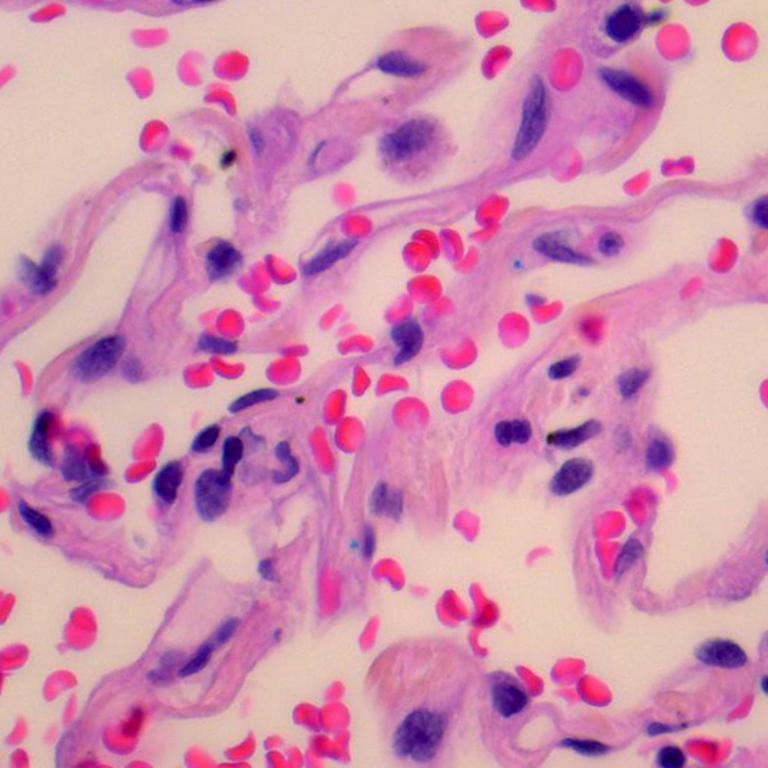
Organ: lung
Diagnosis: benign